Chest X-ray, AP view. Patient: 76 years old, sex M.
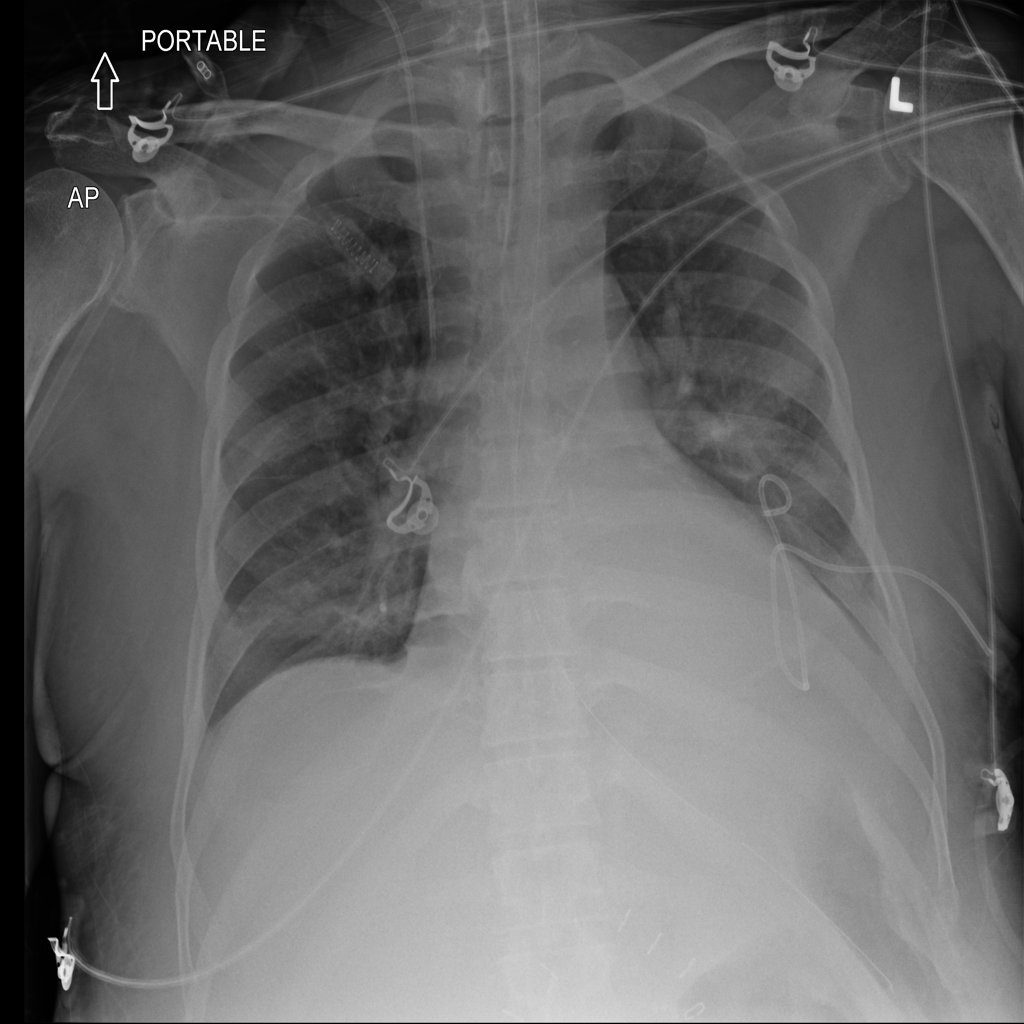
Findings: Atelectasis, Infiltration